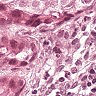
Metastatic tissue present: yes